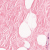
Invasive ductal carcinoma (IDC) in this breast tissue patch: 0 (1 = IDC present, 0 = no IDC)